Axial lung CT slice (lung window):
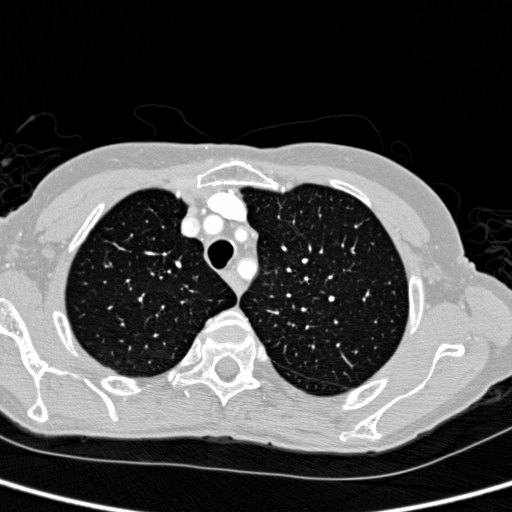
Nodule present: no